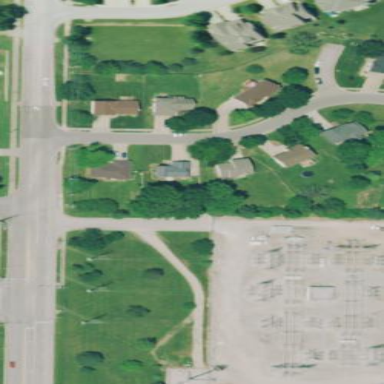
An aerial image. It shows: Outdoor distribution substation protected by fence.